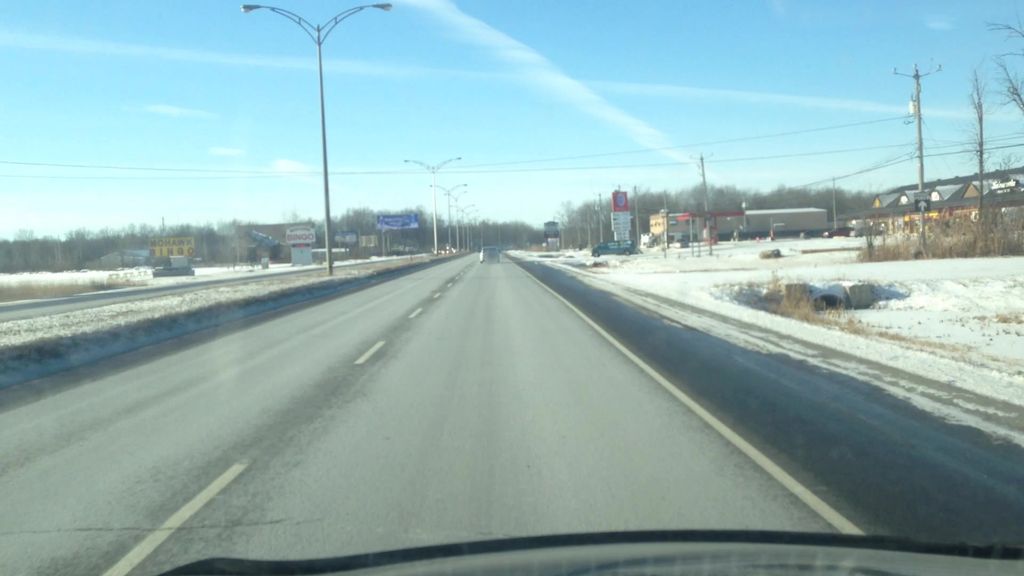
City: montreal